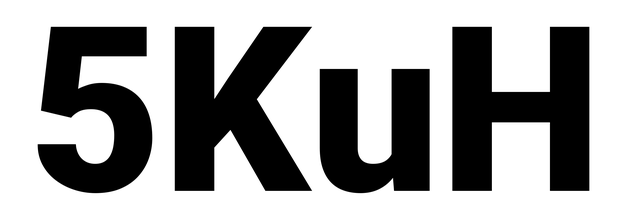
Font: Roboto_Black